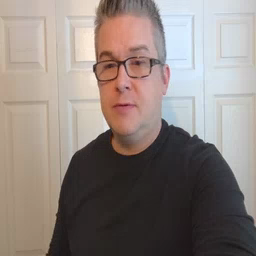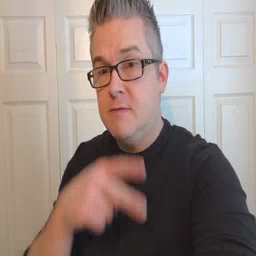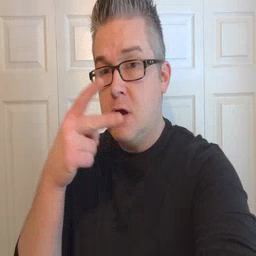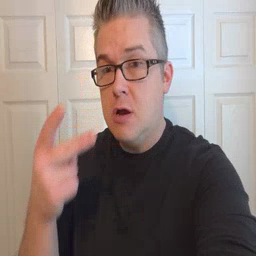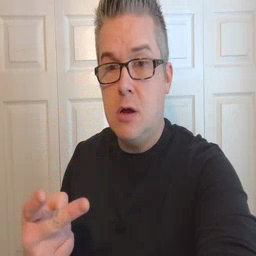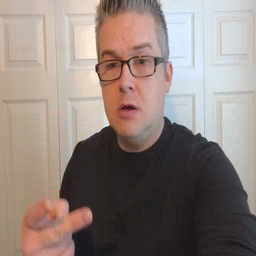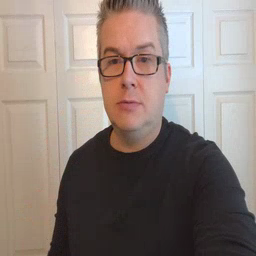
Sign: fall